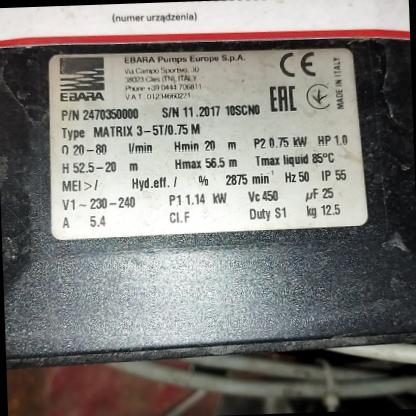
Klasa: tabliczka-znamionowa